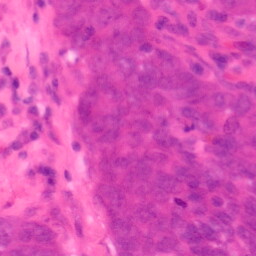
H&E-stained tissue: Colon